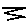
Label: zigzag